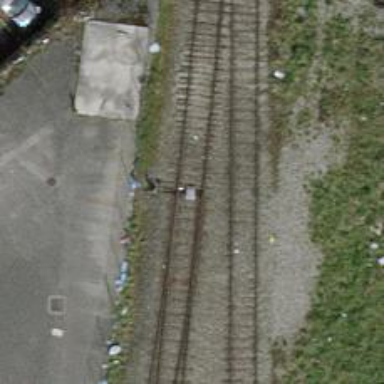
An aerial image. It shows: Railway switch.